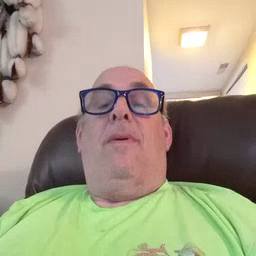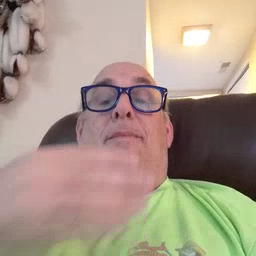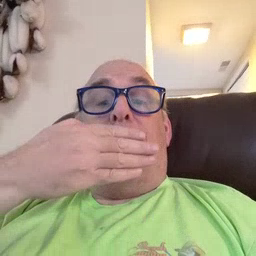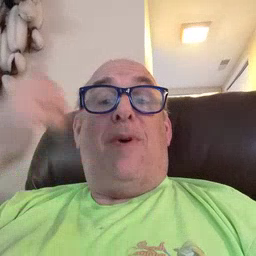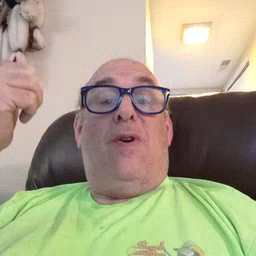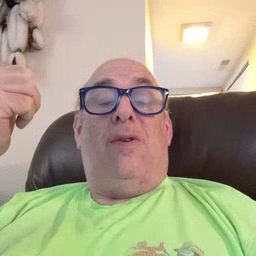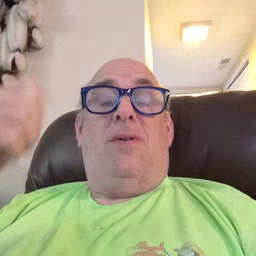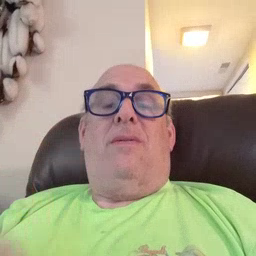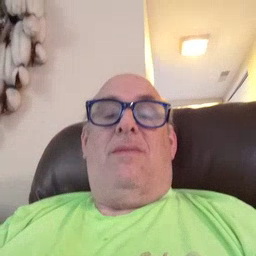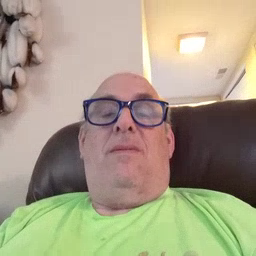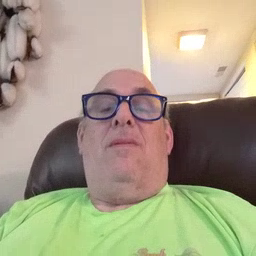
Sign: better